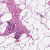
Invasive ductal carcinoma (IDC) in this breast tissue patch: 0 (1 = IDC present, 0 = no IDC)